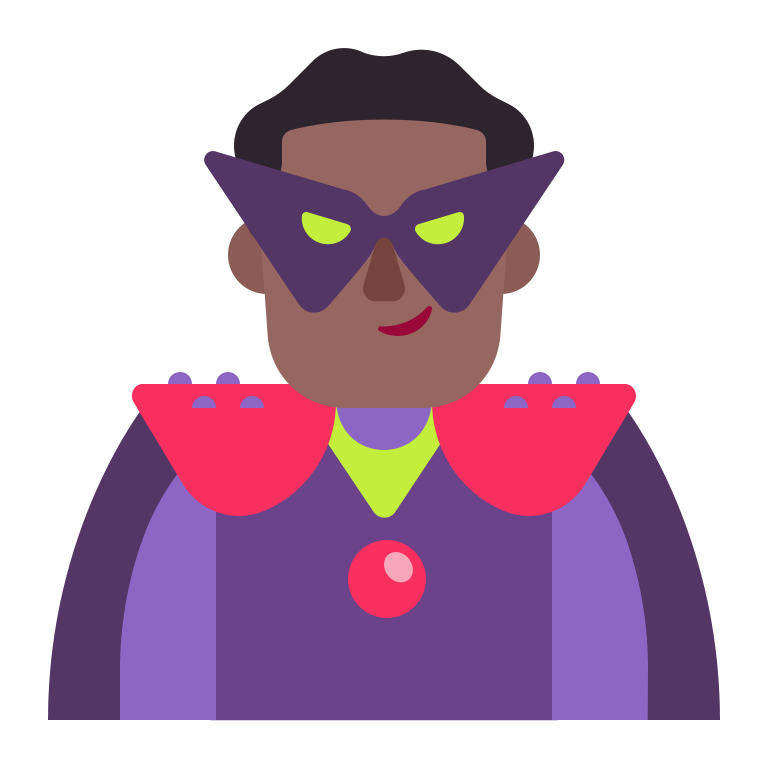
man supervillain flat  dark